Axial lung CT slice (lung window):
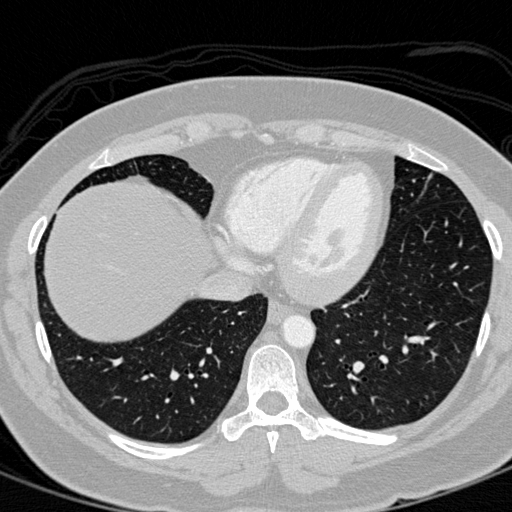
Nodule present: no